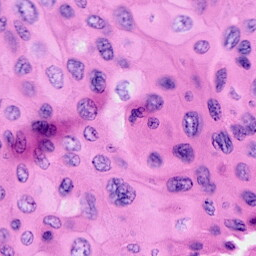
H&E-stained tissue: Cervix